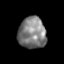
Tissue: lung
Cell type: Epithelial cells
Senescence score: 0.2204
Nuclear area (px): 856
Mean DAPI intensity: 126.501